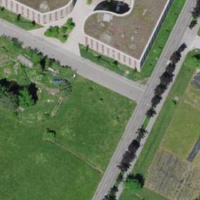
EUNIS habitat code: 25
Species observed at this site:
Bromus hordeaceus
Coreus marginatus
Anax imperator
Lapsana communis
Phyllopertha horticola
Syrphus ribesii
Salticus scenicus
Bromus sterilis